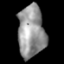
Tissue: lung
Cell type: T cells
Senescence score: 0.2416
Nuclear area (px): 1371
Mean DAPI intensity: 148.812